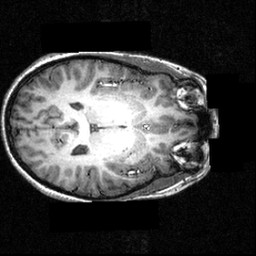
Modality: T1w
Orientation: axial
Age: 23
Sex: female
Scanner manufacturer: siemens
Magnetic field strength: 3.951 T
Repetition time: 1.5 s
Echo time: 0.00335 s